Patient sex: M
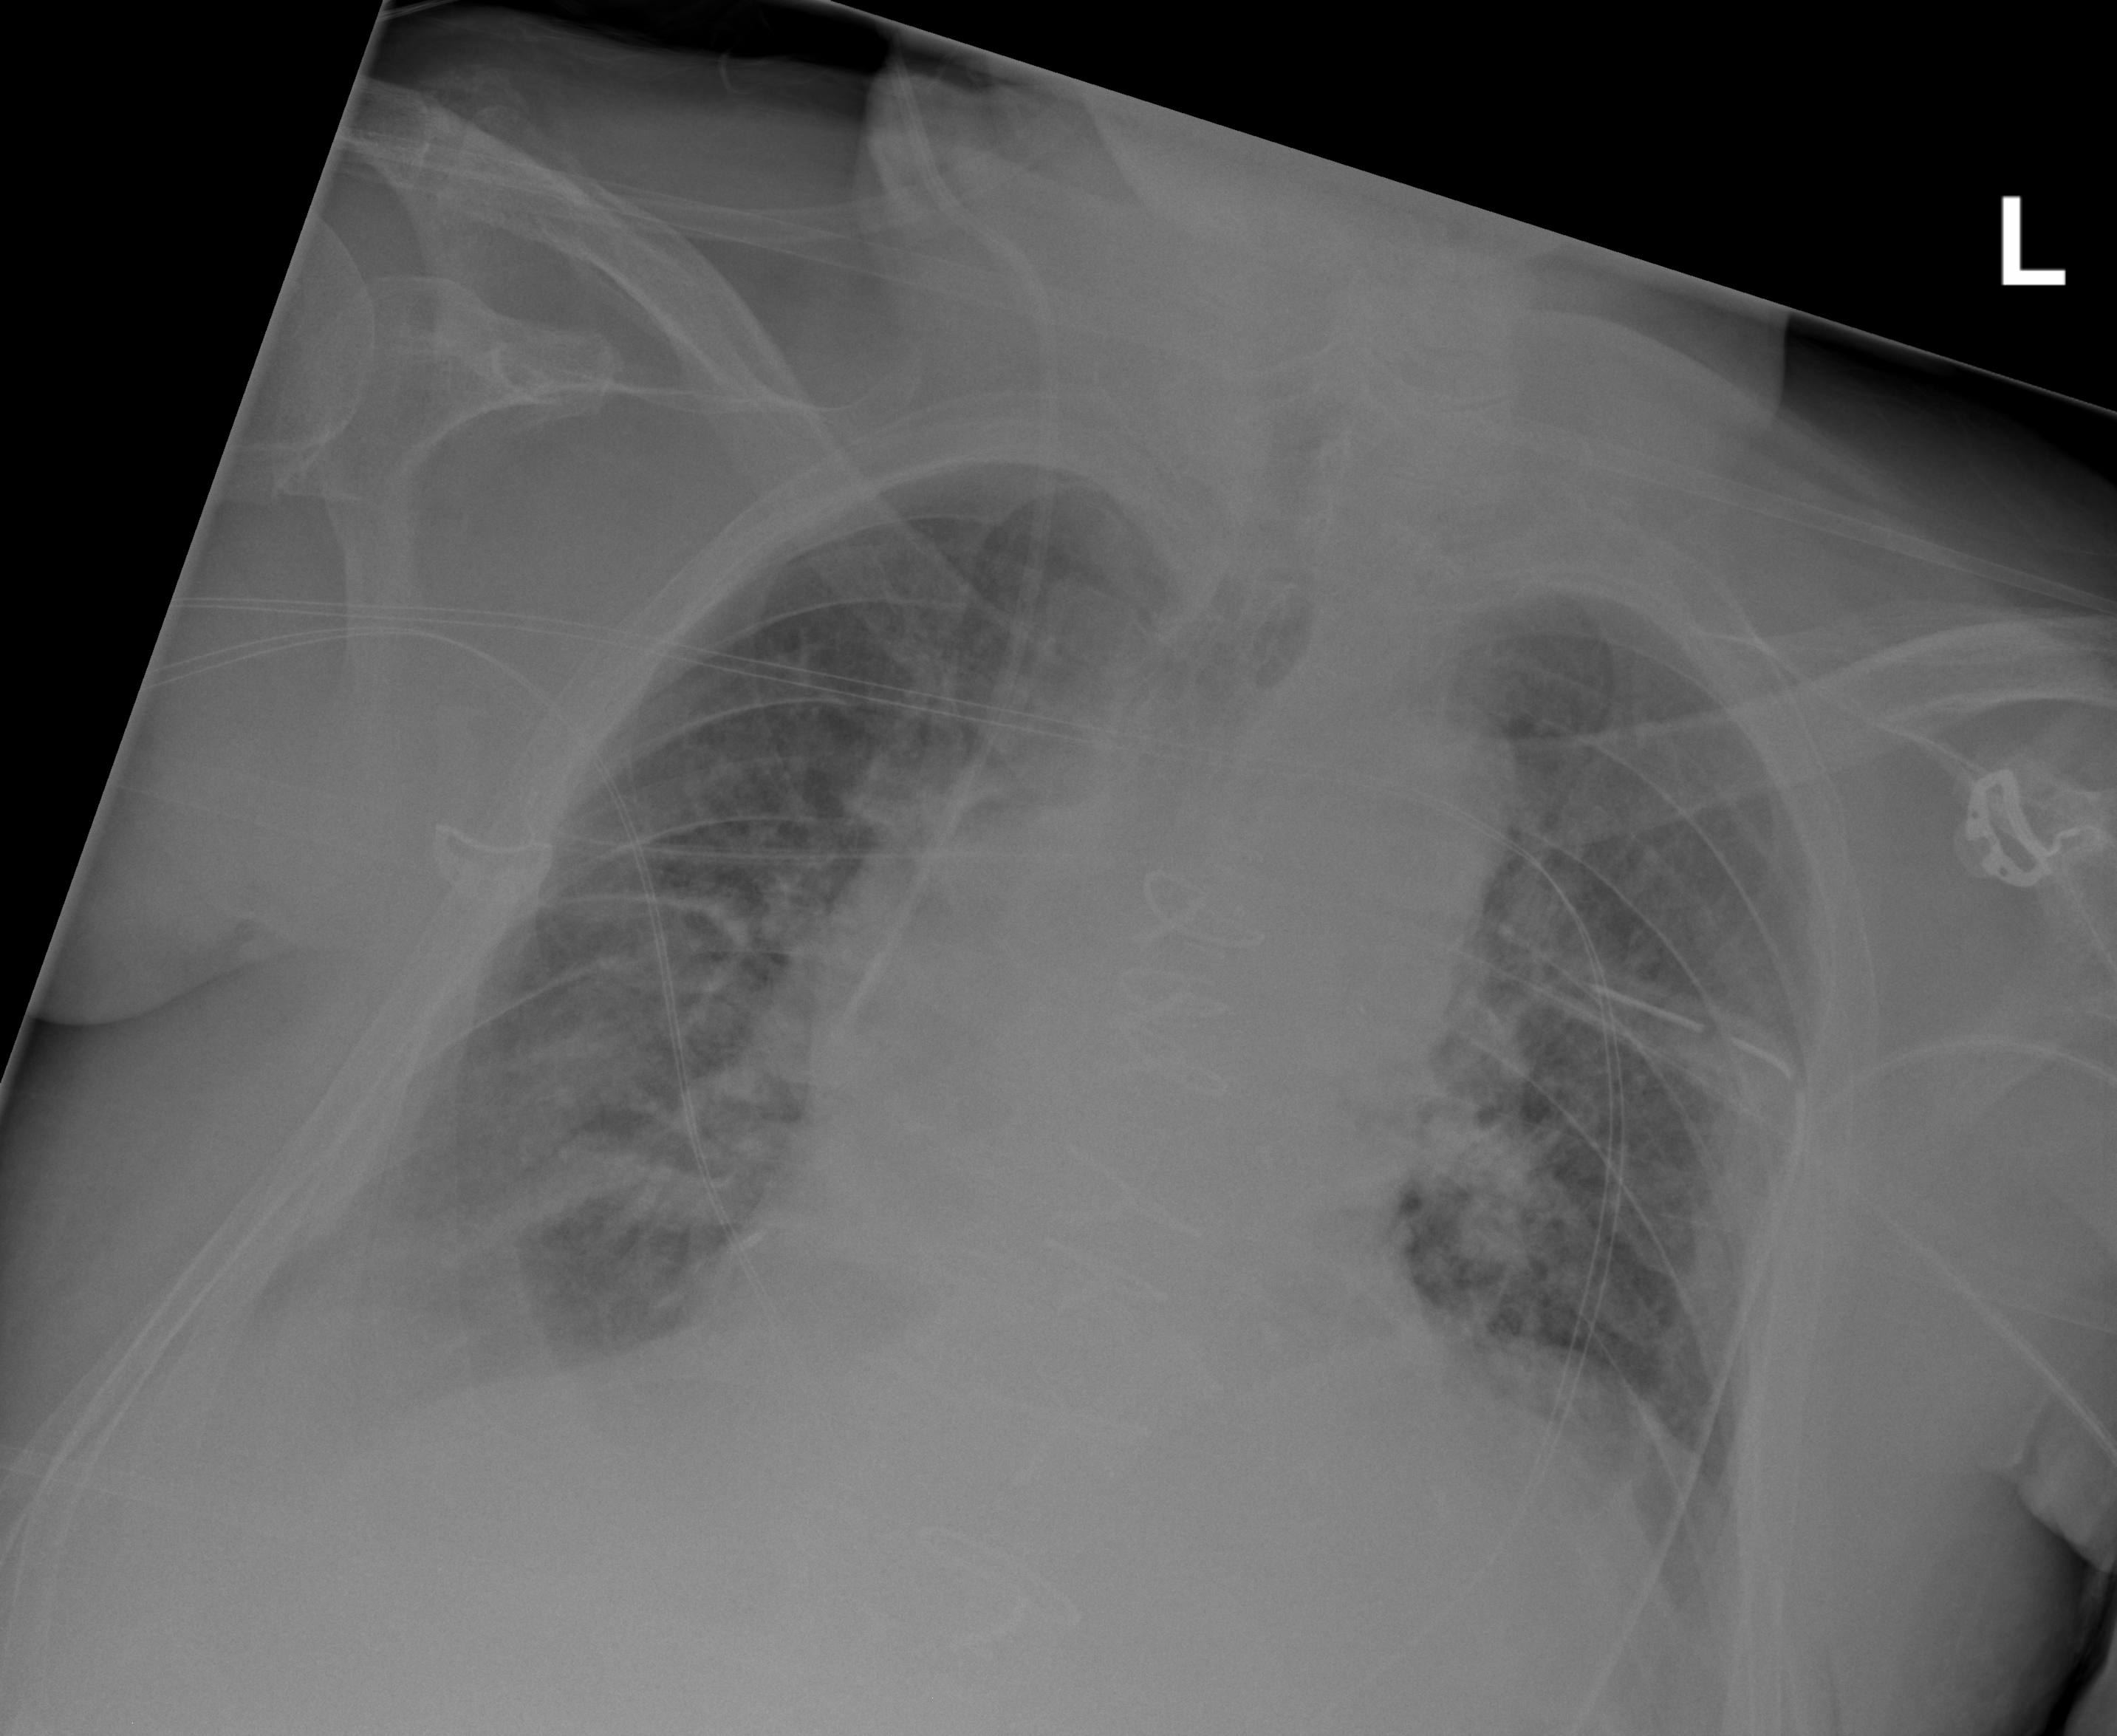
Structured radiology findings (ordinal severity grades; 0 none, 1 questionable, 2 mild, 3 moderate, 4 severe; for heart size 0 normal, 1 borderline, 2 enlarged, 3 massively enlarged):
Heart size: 2
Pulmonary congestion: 2
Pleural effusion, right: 2
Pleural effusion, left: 2
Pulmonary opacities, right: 1
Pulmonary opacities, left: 1
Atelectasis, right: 2
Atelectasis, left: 2